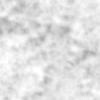
Label: no_change